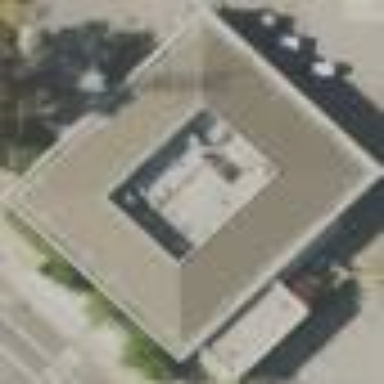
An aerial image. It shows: Police building.